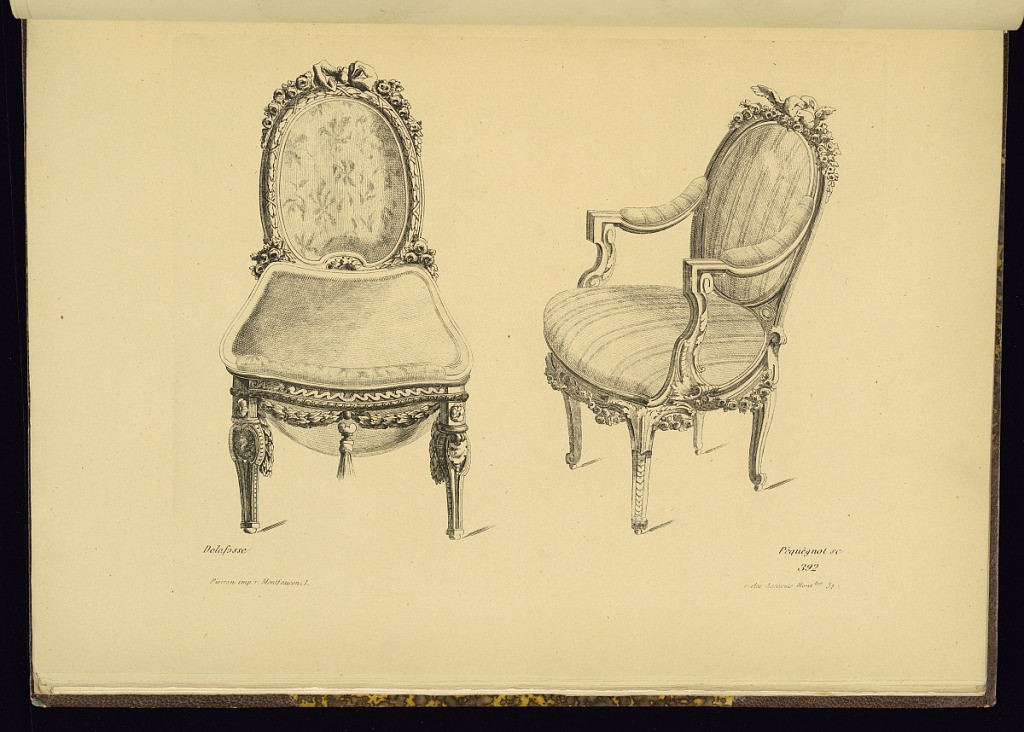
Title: Two Chair Designs
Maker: Jean-Charles Delafosse, French, 1734 – 1789
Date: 1849–66
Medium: Etching on paper
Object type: Print
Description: Two designs for upholstered chairs with carved frames. The chair to the left is either a bidet or a bath. The chair to the right is an armchair with an oval back. The chairs feature festoons of flowers and laurel leaves, rosettes, scrolling leaves, doves, ribbons, and laurel leaf molding. The plate is signed with the printmaker, publisher, and original designer, and numbered.